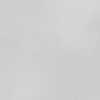
Label: dusty